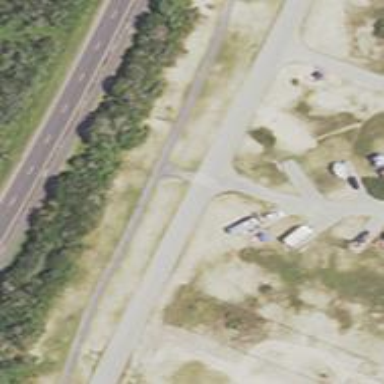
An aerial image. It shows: Marked crossing on asphalt cycleway.